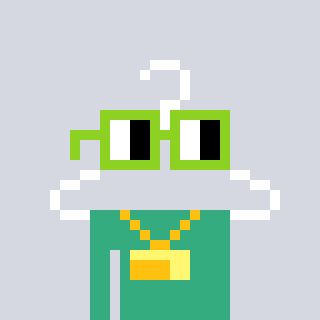
a pixel art character with square light green glasses, a hanger-shaped head and a teal-colored body on a cool background